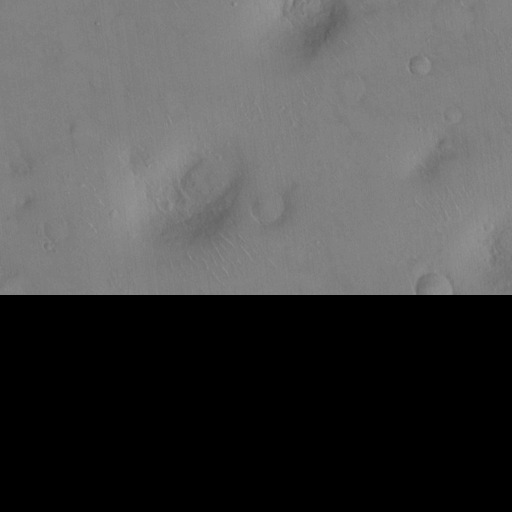
Objects detected: cone, cone, cone, cone